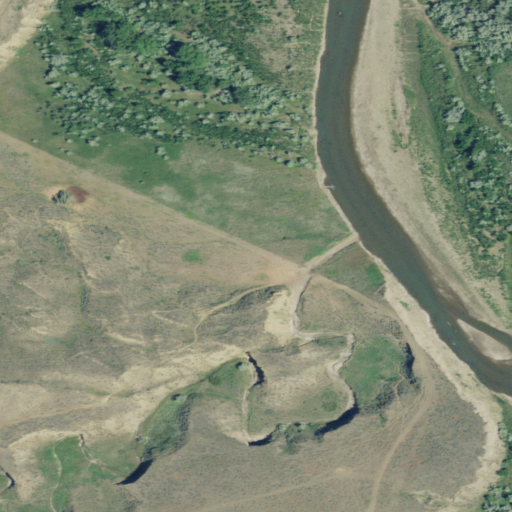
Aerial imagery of valley in Montana named King Coulee containing shrub, grassland, herbaceous wetlands, open water, and woody wetlands